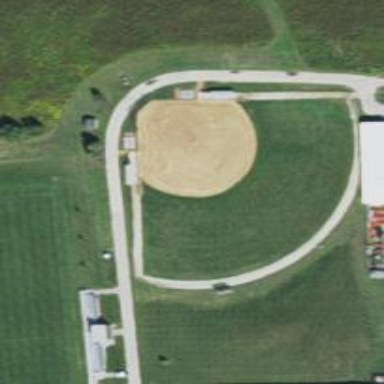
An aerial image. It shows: Softball pitch for leisure sports.